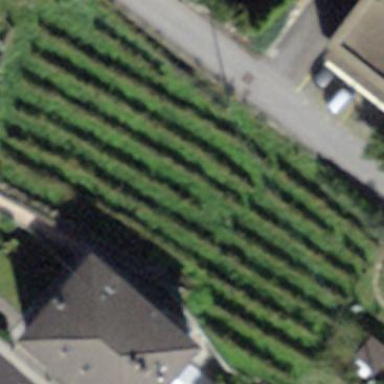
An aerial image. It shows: Vineyard growing grapes.